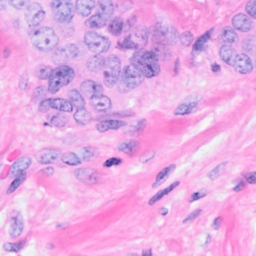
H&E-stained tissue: Breast